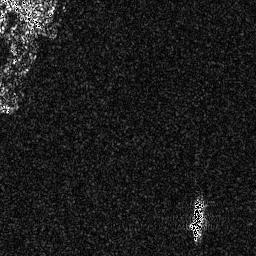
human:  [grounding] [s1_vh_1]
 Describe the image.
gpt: In the satellite image, there is  <ref>1 medium ship </ref> <box>[[73, 76, 80, 93, 0]]</box> located at bottom right.